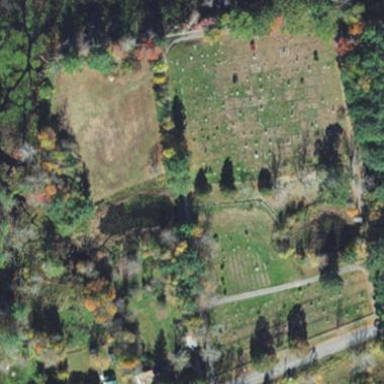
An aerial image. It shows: Cemetery that holds historical significance.